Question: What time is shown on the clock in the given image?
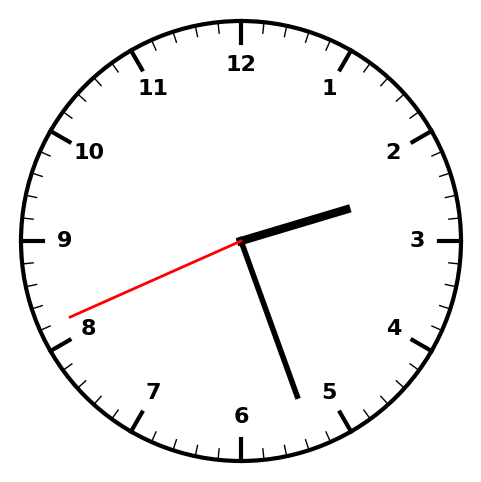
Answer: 02:26:41